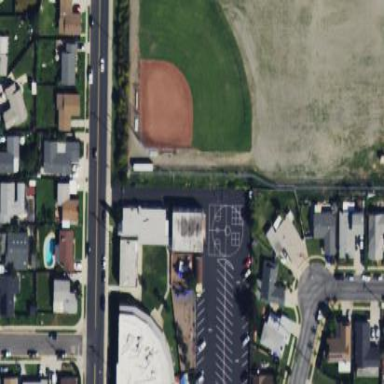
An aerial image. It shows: Baseball pitch for leisure and sports activities.